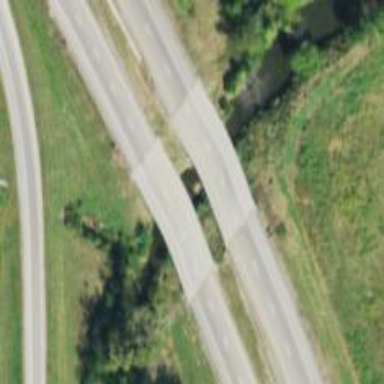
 designated as trunk road. It serves as motorroad and expressway."